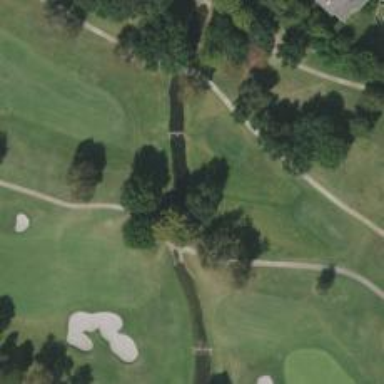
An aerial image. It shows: Path for golf carts.